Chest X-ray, AP view. Patient: 59 years old, sex M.
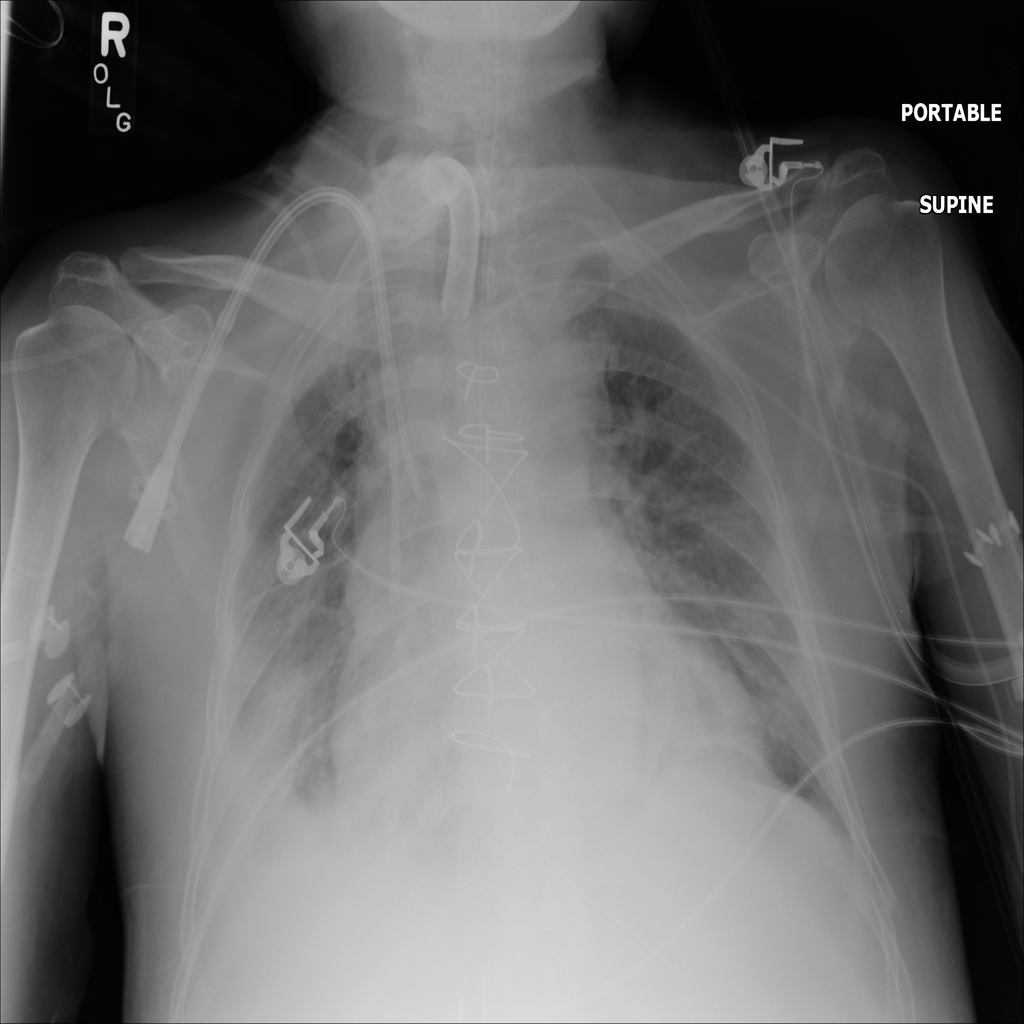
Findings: Effusion